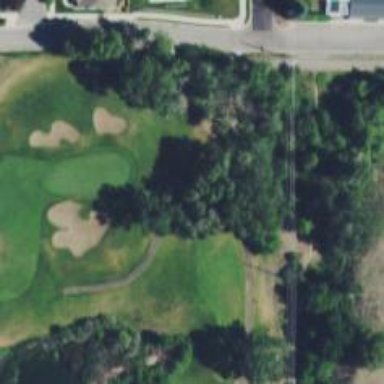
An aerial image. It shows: Service road used as golf cart path.